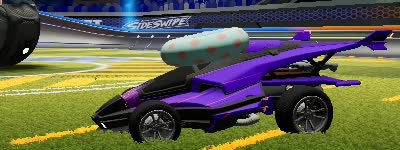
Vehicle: aftershock